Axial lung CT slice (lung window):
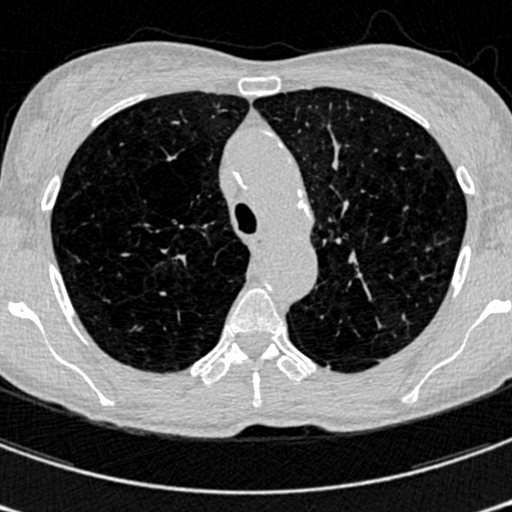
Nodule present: no